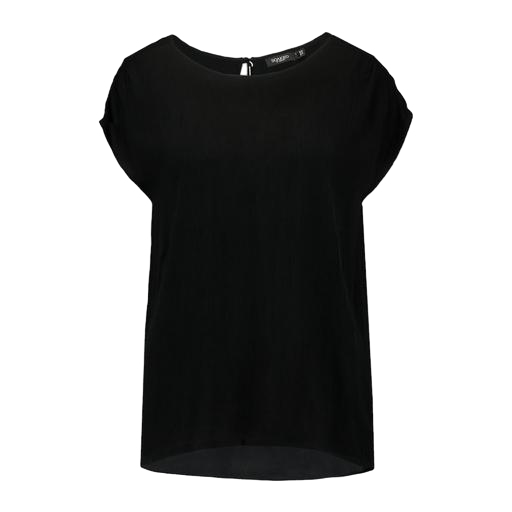
black romy pleat-front top, black curved hem t-shirt, short-sleeve top only macy, white background